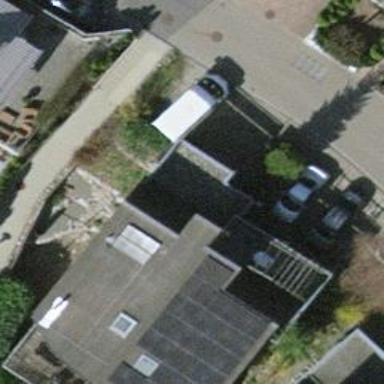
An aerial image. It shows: Small solar photovoltaic panel generator installed on roof.